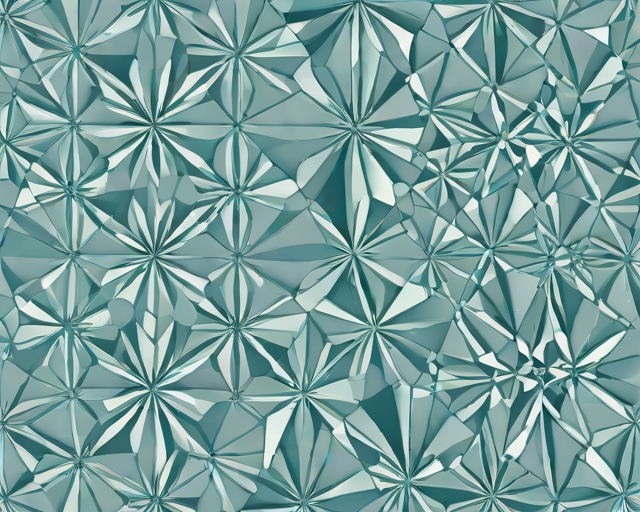
Category: Winter